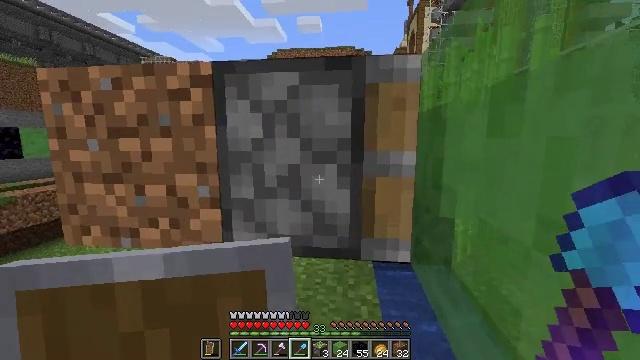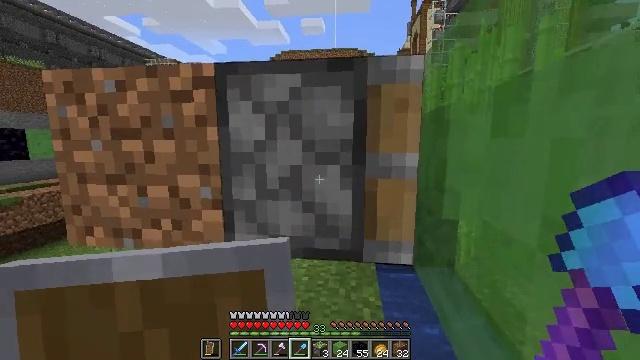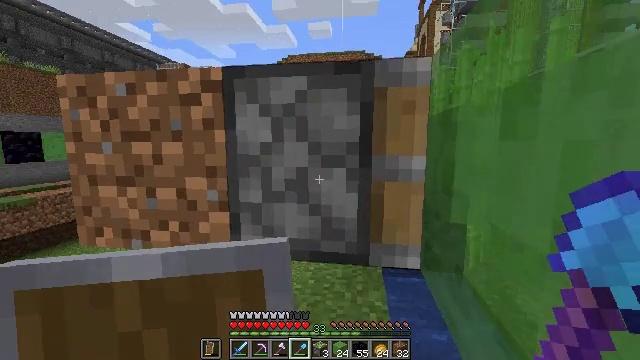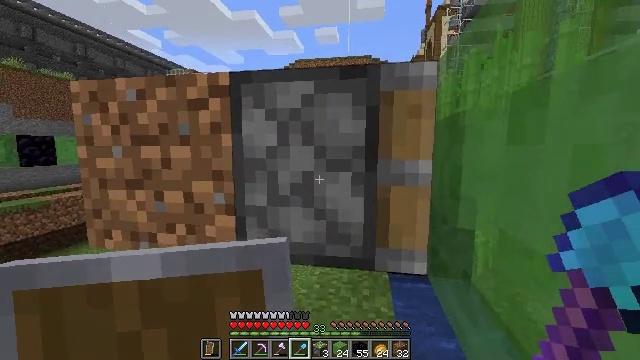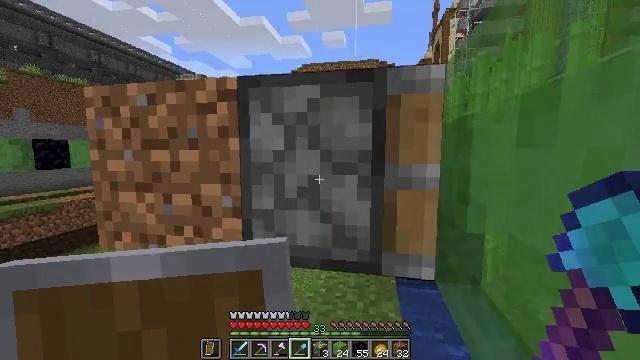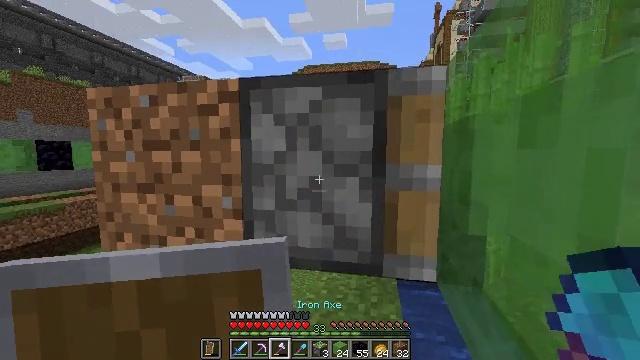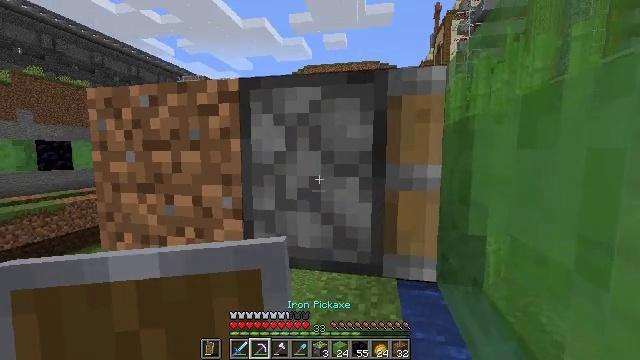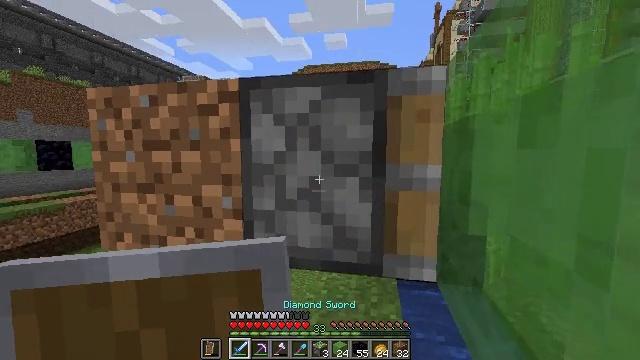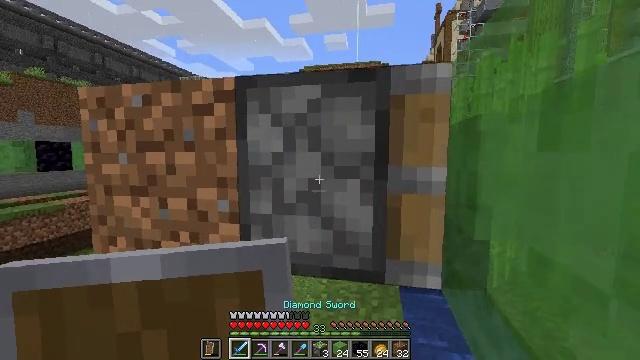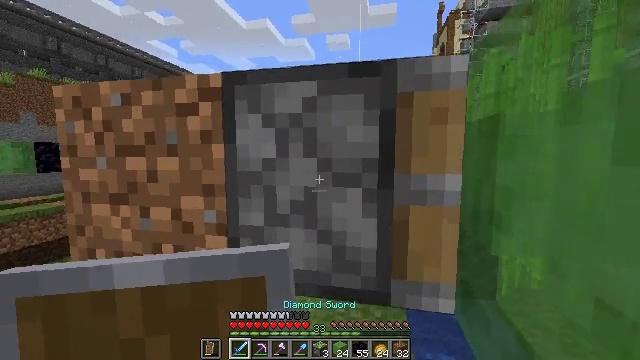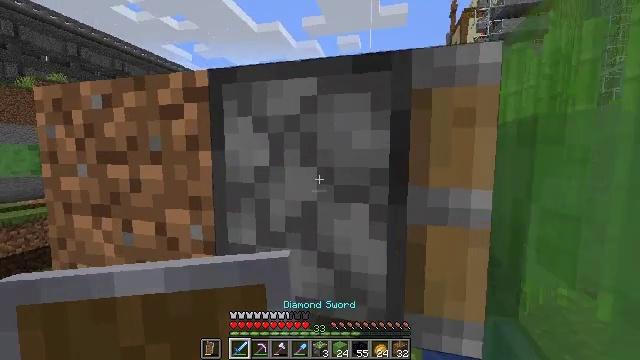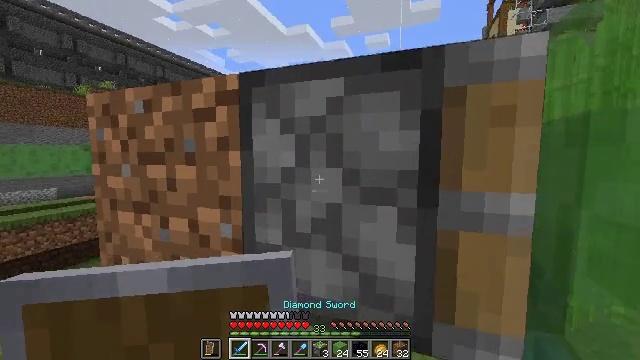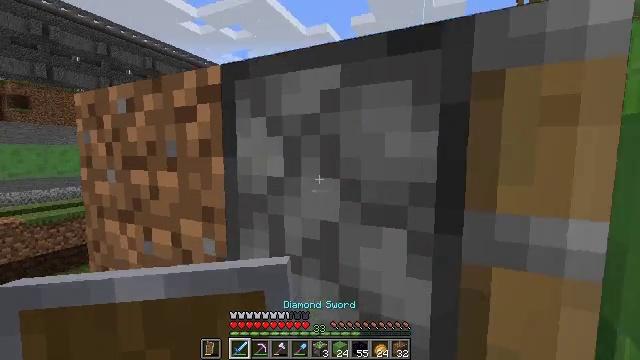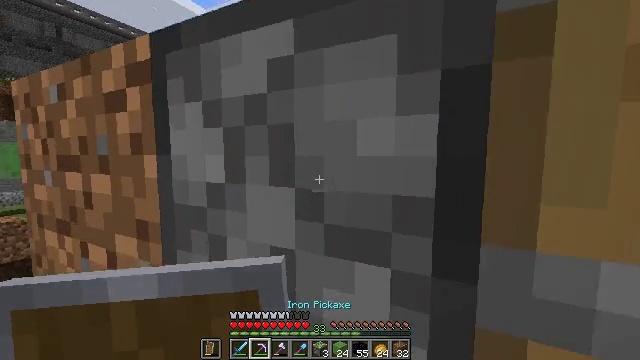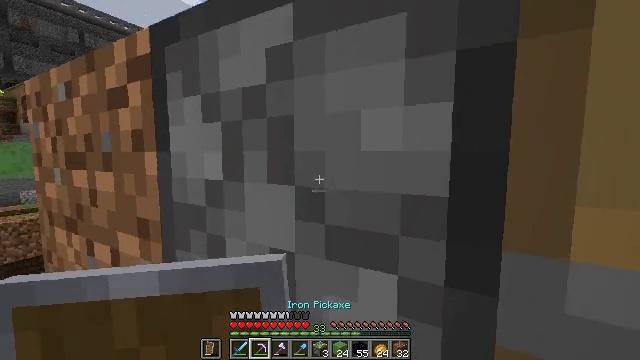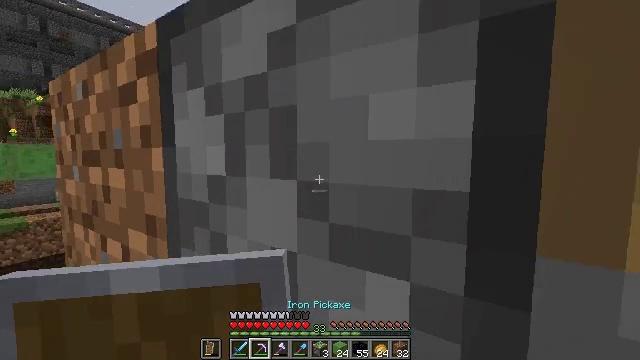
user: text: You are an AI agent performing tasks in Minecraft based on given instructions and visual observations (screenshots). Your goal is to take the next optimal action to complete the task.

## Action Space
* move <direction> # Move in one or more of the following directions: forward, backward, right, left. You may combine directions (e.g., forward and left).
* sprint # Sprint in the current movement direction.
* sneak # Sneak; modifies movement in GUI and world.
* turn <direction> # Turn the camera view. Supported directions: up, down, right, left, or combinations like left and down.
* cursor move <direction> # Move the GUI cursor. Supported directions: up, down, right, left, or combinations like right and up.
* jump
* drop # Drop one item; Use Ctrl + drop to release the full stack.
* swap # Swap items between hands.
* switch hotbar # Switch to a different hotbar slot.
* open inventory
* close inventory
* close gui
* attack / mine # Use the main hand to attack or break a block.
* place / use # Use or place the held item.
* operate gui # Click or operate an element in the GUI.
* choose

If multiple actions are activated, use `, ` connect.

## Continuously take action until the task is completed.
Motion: motion action
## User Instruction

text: Gather the sticky piston from a redstone contraption.
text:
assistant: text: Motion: no_op
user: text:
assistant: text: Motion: turn left
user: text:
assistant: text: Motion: turn left
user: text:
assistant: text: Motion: turn left
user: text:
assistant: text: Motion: no_op
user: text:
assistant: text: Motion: no_op
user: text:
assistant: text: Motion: no_op
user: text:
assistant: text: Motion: move forward and move right
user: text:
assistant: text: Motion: move forward and move right
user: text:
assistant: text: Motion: move forward and move right, turn left
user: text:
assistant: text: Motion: move forward and move right, turn left
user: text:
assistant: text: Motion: move forward and move right, turn left
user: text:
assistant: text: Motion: turn left
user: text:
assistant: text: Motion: turn left
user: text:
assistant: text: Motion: turn left
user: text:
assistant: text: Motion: turn left
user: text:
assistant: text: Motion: no_op
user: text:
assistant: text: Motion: no_op
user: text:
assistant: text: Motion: turn left
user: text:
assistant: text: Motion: turn left
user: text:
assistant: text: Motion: attack / mine
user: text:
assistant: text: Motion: attack / mine
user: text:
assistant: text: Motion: attack / mine
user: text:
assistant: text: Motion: attack / mine
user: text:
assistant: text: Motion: no_op
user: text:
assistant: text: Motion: turn left
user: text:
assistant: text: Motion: no_op